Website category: restaurant
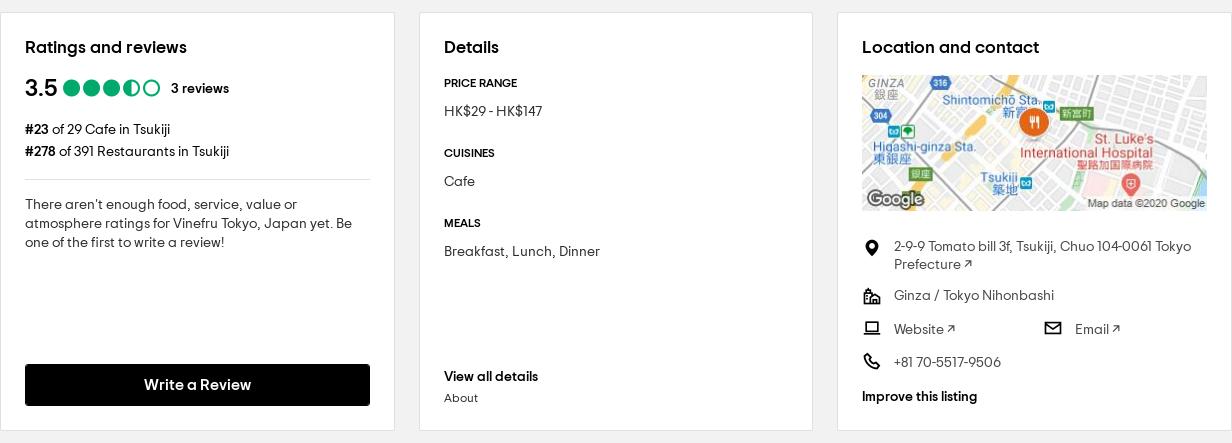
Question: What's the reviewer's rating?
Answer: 3.5

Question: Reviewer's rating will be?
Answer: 3.5

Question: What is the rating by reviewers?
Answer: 3.5

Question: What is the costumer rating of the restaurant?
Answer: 3.5

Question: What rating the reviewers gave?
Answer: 3.5

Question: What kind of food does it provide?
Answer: Cafe

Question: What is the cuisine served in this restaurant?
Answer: Cafe

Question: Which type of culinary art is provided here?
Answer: Cafe

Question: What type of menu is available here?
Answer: Cafe

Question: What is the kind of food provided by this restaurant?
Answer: Cafe

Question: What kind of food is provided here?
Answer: Cafe

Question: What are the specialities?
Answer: Cafe

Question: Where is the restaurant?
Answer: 2-9-9 Tomato bill 3f, Tsukiji, Chuo 104-0061 Tokyo Prefecture

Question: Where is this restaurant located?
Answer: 2-9-9 Tomato bill 3f, Tsukiji, Chuo 104-0061 Tokyo Prefecture

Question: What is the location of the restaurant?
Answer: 2-9-9 Tomato bill 3f, Tsukiji, Chuo 104-0061 Tokyo Prefecture

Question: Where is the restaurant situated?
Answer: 2-9-9 Tomato bill 3f, Tsukiji, Chuo 104-0061 Tokyo Prefecture

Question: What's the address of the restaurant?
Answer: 2-9-9 Tomato bill 3f, Tsukiji, Chuo 104-0061 Tokyo Prefecture

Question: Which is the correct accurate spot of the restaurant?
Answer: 2-9-9 Tomato bill 3f, Tsukiji, Chuo 104-0061 Tokyo Prefecture

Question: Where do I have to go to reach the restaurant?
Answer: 2-9-9 Tomato bill 3f, Tsukiji, Chuo 104-0061 Tokyo Prefecture

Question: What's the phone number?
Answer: +81 70-5517-9506

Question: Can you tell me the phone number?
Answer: +81 70-5517-9506

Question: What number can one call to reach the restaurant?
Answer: +81 70-5517-9506

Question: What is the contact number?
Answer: +81 70-5517-9506

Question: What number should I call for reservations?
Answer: +81 70-5517-9506

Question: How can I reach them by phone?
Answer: +81 70-5517-9506